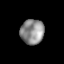
Tissue: lung
Cell type: Epithelial cells
Senescence score: 0.2221
Nuclear area (px): 581
Mean DAPI intensity: 140.675